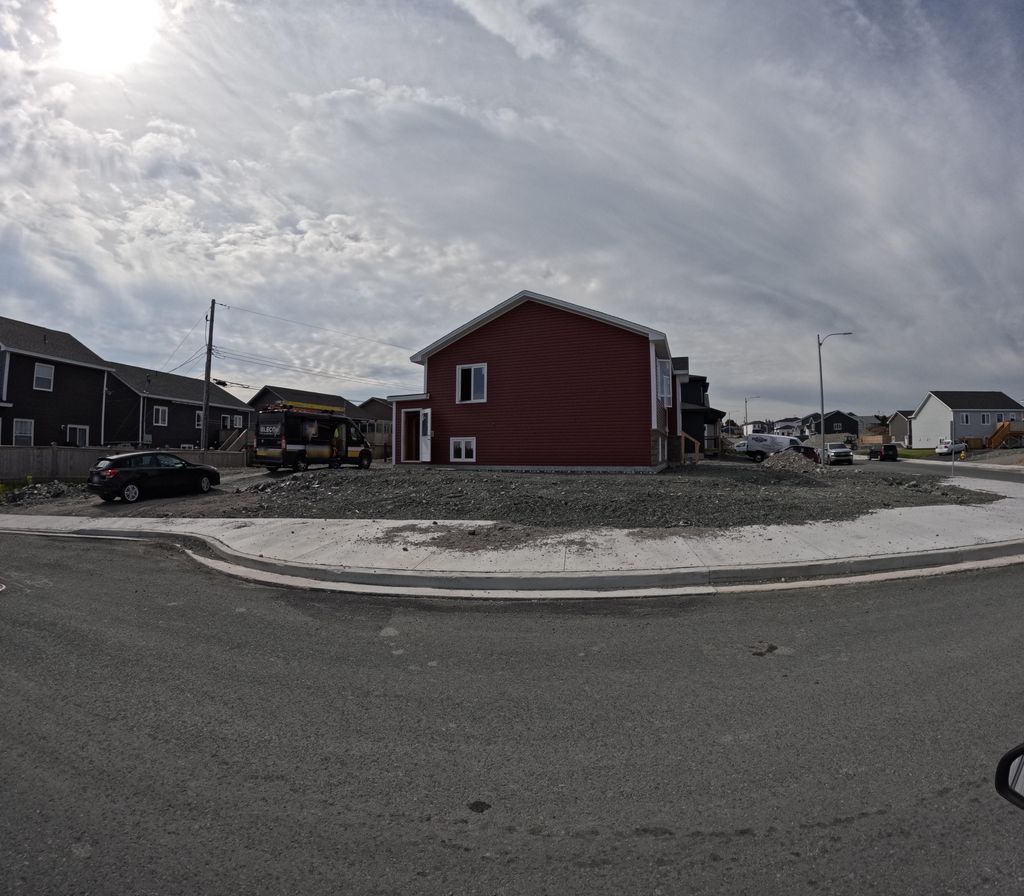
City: st_johns